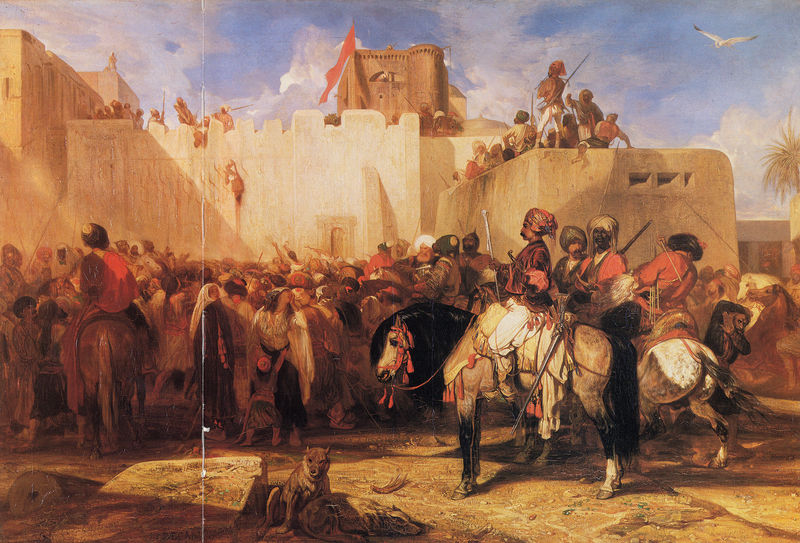
Titel: Le supplice des crochets, Die Qual der Haken
Künstler: Alexandre Gabriel Decamps
Standort: London
Institution: Wallace Collection
Schlagwörter: angriff, blau, gemälde, gruppe, himmel, kampf, kämpfer, mann, schatten, umhang, vogel, wolf, wolken, menschen, sand, stadt, braun, frau, licht, männer, schwarz, weiss, gebäude, hund, hunde, rot, tiere, wolke, masse, menge, geschichte, mensch, stein, öl, sonne, kind, pferd, pferde, reiter, turm, mähne, fahne, flagge, lehm, afrika, wüste, mauer, markt, krieg, möwe, schlacht, sturm, historienbild, soldaten, palme, zinnen, befestigung, katze, neger, burg, orient, festung, möve, asien, militär, schwert, schwerter, uniform, waffen, aufstand, waffe, volk, herrscher, menschenmenge, schimmel, arabisch, sandstein, mauern, eroberung, krieger, historiengemälde, stadtmauer, mohr, löwe, speere, meute, david, orientalismus, fort, turban, arabien, türkei, sklaven, schießen, marokko, sultan, historisch, wehrbau, zitadelle, verteidigung, hyäne, basar, scharten, türke, köter, belagerung, burh, gewähre, fperd, exot, perf, mauet, maurr, masciculi, seemöve